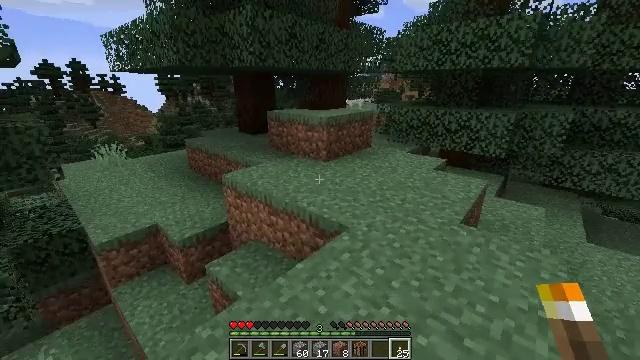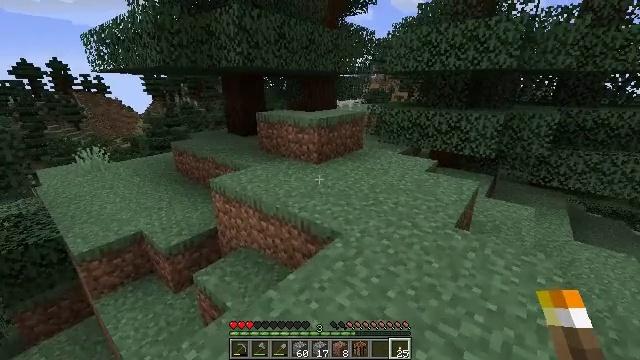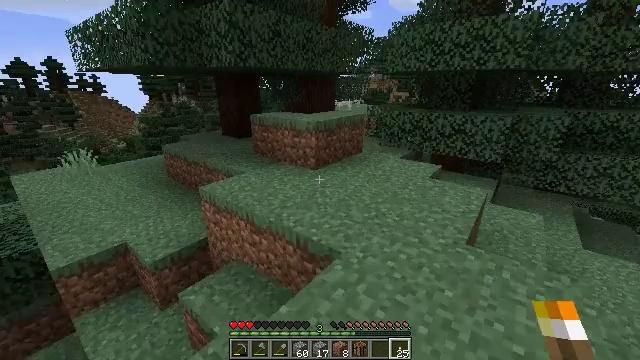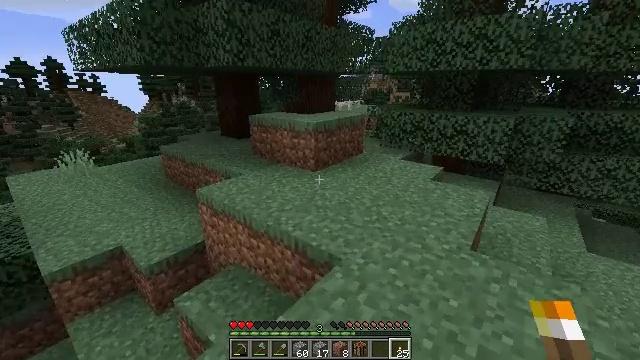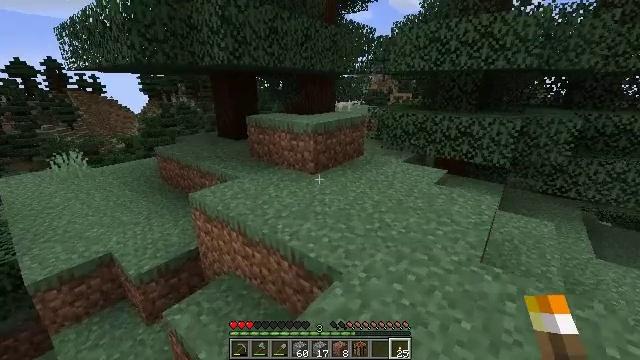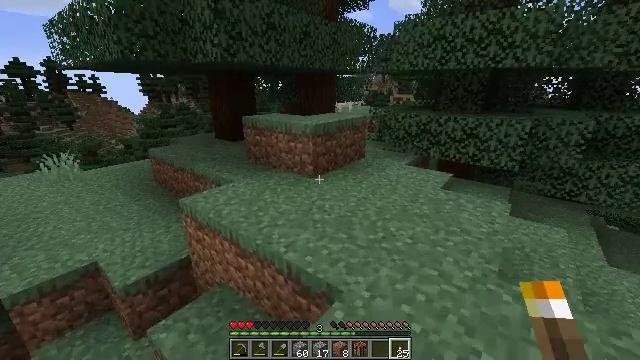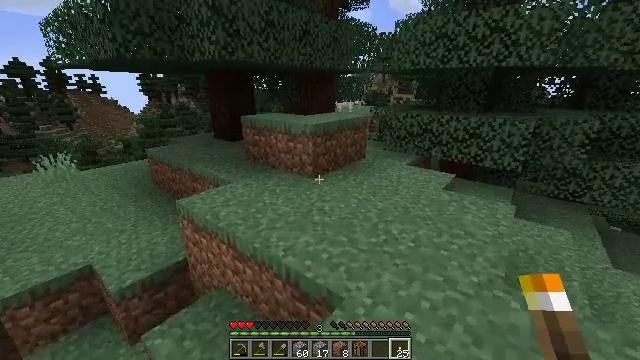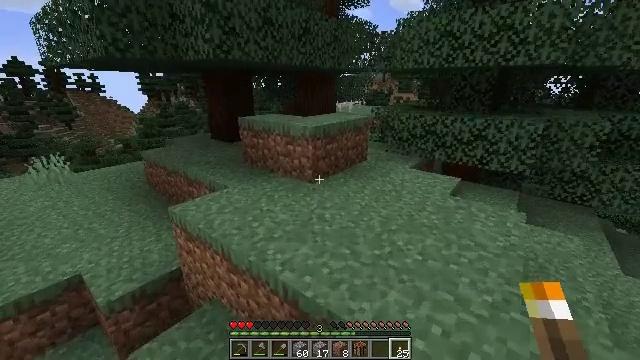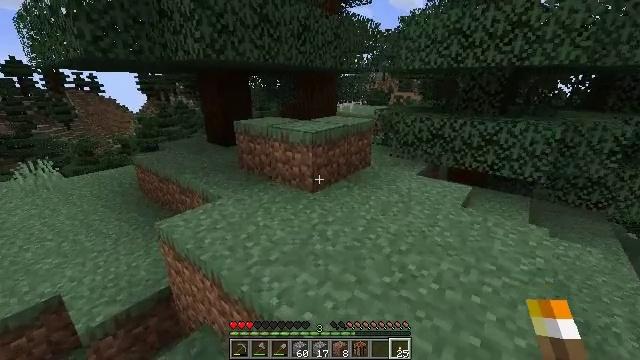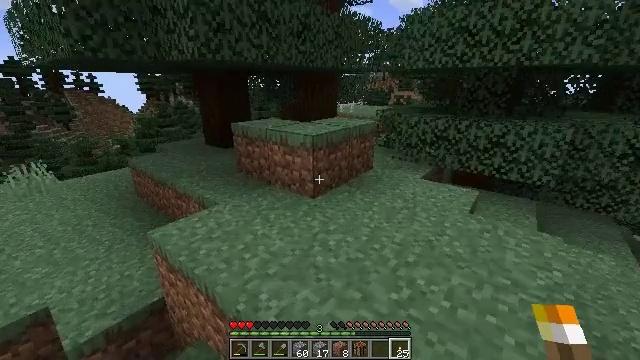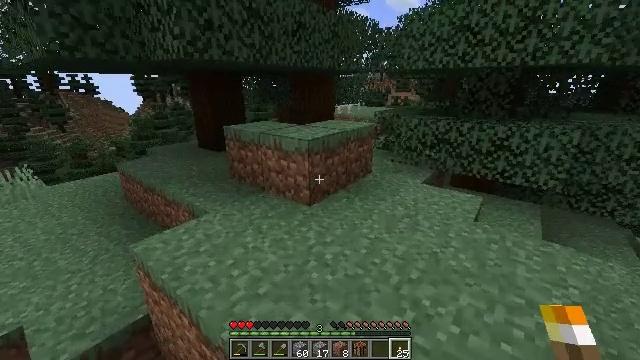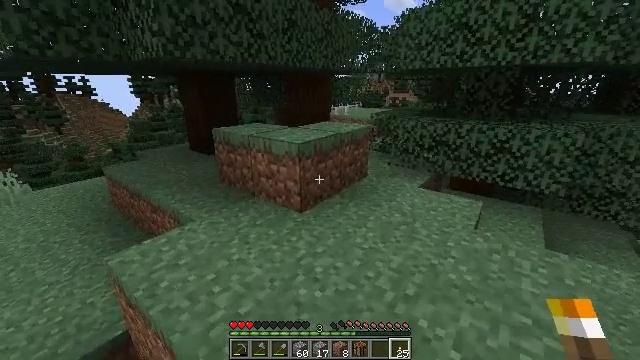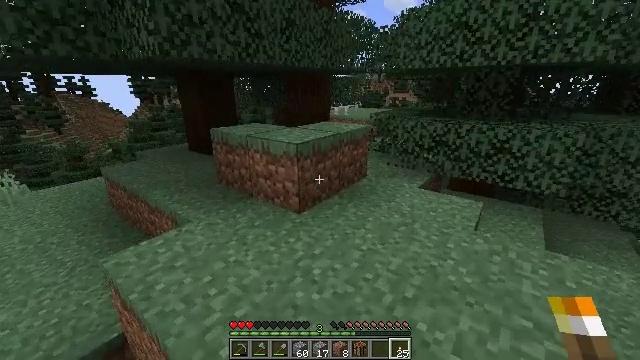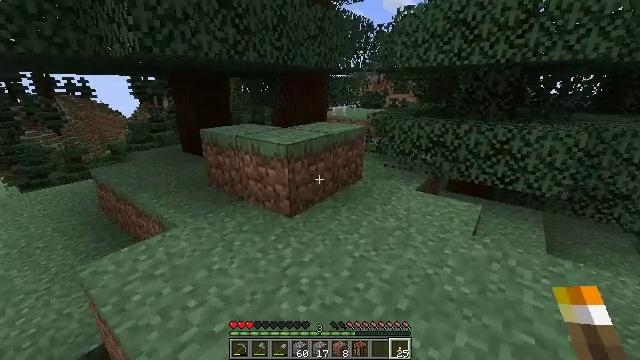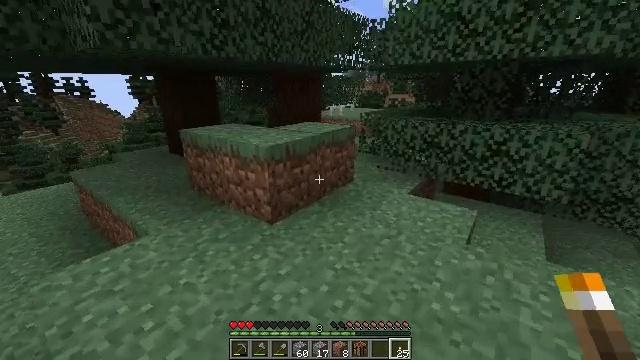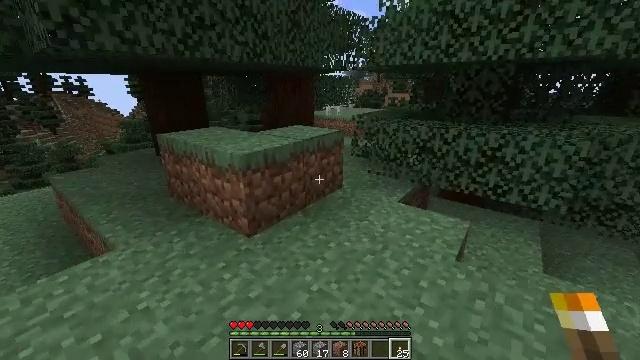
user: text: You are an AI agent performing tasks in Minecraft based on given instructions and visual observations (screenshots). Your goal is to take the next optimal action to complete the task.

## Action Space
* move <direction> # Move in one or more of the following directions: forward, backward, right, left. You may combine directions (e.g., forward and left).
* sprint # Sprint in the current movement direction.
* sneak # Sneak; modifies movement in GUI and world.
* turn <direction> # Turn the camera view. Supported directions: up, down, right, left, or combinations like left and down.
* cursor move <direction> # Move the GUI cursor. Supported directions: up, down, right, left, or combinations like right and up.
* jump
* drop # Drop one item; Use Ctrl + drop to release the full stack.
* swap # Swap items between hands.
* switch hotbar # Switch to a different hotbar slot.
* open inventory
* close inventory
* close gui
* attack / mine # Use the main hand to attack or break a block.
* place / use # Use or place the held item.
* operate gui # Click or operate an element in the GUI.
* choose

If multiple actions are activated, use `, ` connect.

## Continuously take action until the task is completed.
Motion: motion action
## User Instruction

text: Hunt fish.
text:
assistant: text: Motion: move forward, turn right
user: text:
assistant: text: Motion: move forward
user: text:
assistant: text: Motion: move forward
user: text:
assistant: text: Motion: move forward
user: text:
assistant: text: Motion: move forward
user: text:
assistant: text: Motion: move forward
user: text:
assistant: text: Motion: move forward
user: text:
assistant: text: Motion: move forward
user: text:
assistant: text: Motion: move forward
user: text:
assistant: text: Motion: move forward and move right
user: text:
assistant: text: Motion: move forward and move right
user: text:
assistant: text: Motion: move forward and move right
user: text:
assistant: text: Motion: move forward and move right
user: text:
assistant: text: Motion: move forward and move right
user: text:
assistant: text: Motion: move forward and move right
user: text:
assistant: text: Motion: move forward
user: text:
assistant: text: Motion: move forward
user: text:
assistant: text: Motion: move forward
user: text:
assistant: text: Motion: move forward
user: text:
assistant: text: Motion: move forward
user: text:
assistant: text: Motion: move forward
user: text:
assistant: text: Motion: move forward
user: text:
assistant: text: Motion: move forward
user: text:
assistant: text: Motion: move forward
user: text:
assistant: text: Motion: move forward
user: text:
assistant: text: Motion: move forward and move right
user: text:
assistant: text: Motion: move forward and move right
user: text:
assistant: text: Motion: move right
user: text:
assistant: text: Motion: move right
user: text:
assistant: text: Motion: move forward and move right